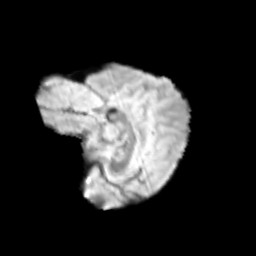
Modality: T2w
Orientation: sagittal
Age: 10
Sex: male
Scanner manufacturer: siemens
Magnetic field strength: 3 T
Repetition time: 3.8 s
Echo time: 0.07 s